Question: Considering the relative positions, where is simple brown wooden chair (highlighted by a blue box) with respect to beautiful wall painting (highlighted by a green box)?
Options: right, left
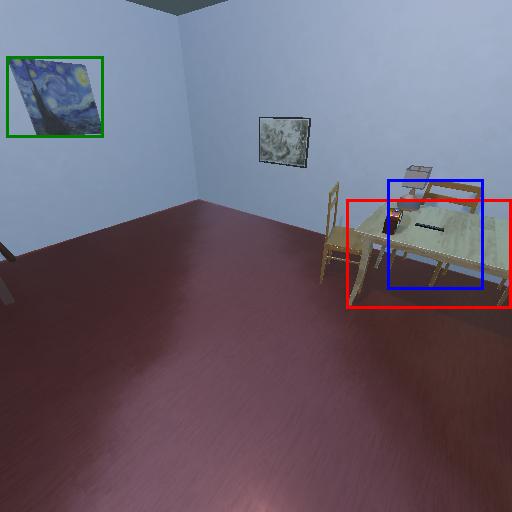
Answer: right